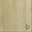
Piece: xx